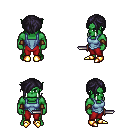
a pixel art fantasy rpg character, male body template, orc, green skin, blue vest, red pants, raven pixie cut hairstyle, leather bracers, gold boots, dagger, four views (front, back, left, right), 2x2 character sprite sheet, small pixel art, hard edges, no anti-aliasing